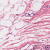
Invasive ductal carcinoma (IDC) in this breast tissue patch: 0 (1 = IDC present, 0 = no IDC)